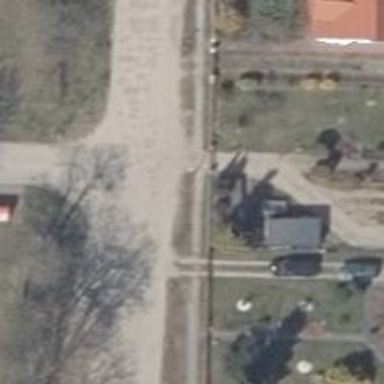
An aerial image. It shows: Residential road with compacted surface.